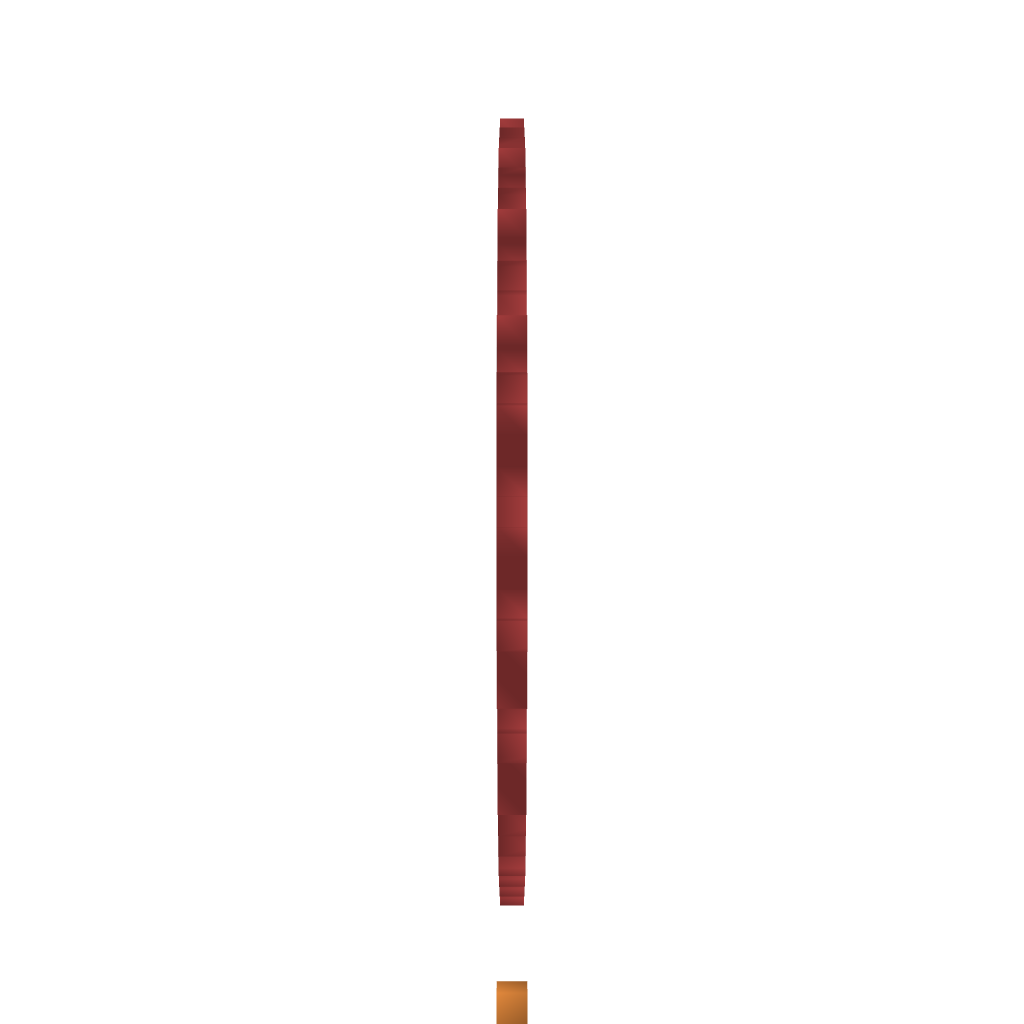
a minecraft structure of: Rainbow! in a circle shape 35 blocks high